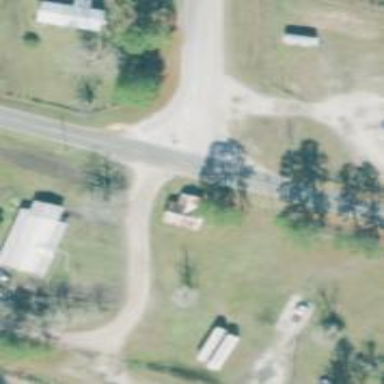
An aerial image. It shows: Road with stop sign.